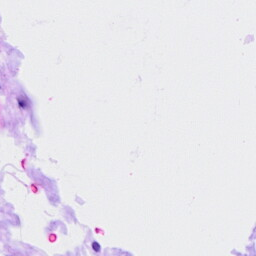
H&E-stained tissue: Ovarian